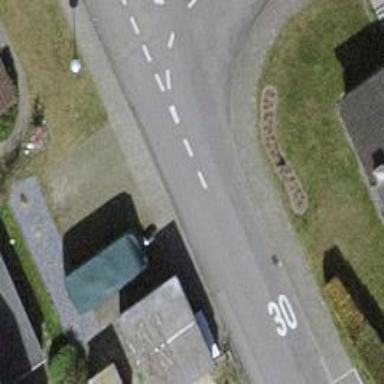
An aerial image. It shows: Unmarked crossing on the road.